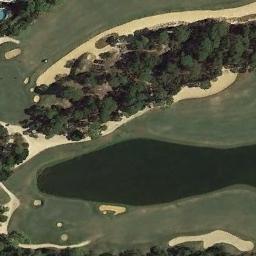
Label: golf_course